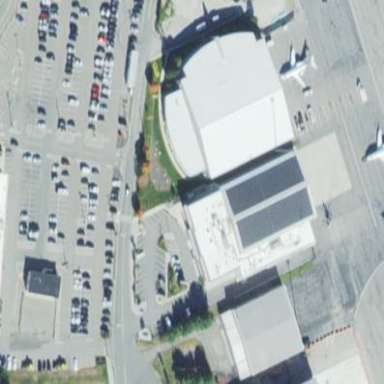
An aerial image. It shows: Hangar building.